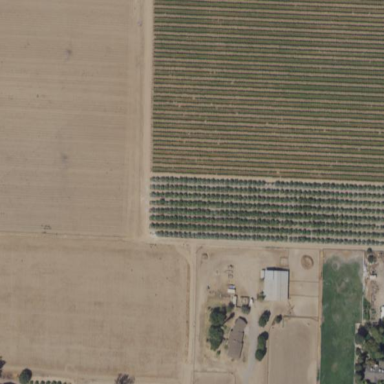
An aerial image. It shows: Vineyard growing grapes.